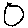
Label: circle